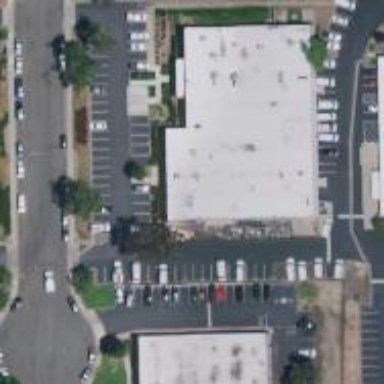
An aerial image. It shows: Industrial building.